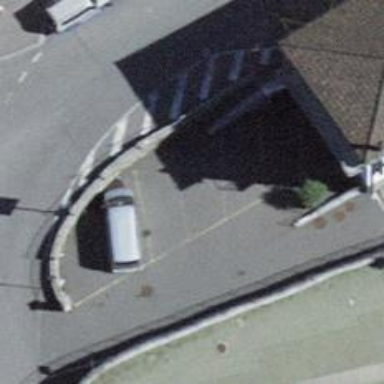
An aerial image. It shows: Convenience shop.